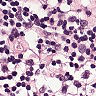
Metastatic tissue present: no